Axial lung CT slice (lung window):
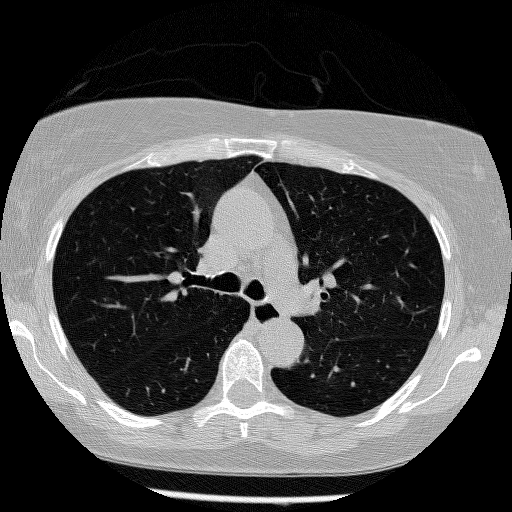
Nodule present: no